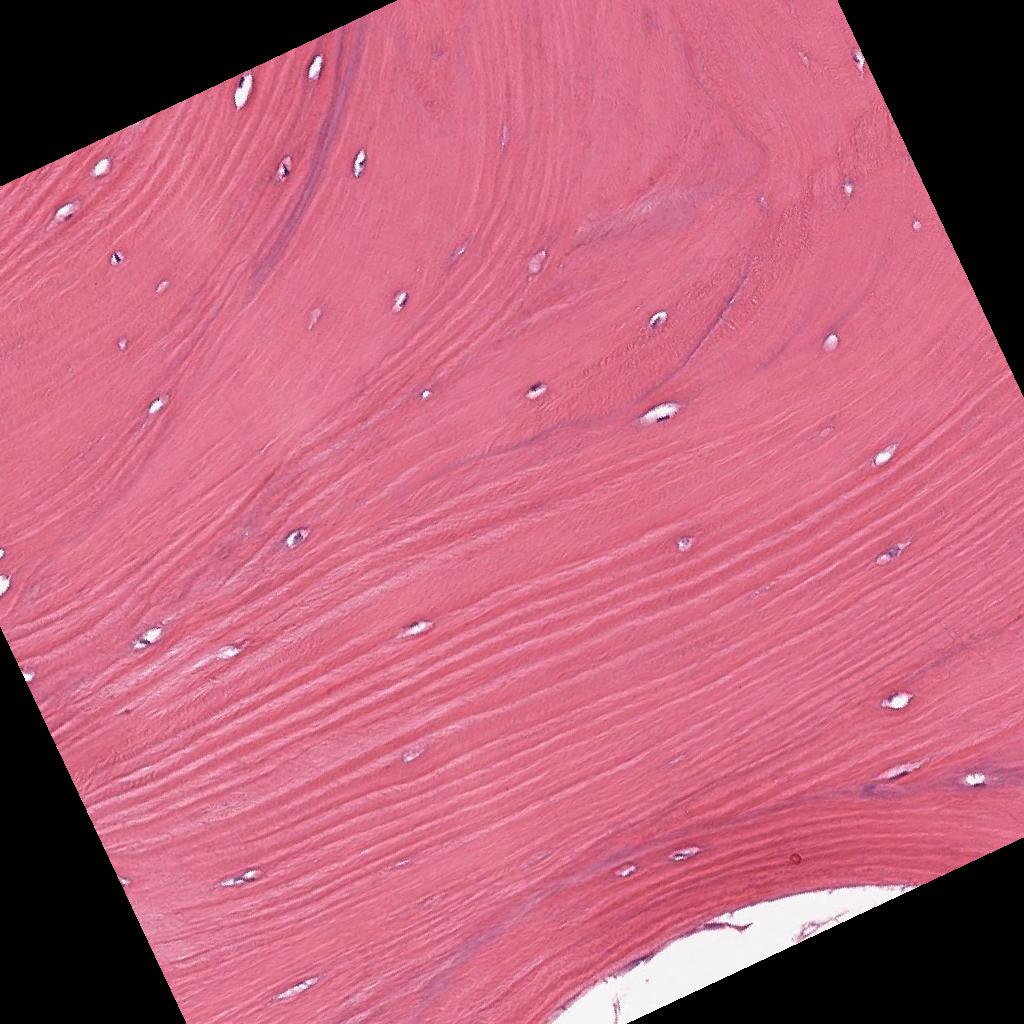
Label: Non-Tumor